Question: I am trying to put 6 Coreplot charts on an iPad in landscape mode so each chart is 128pixels in height (ie. 768/6)
The issue I am having is that if I set all the padding to 0 the chart still has lots of padding around the chart being plotted.
Is there a way to remove this default padding from the chart?
Thanks in advance
Damien
The pink marks in the image are the padding I want to remove
<URL>
or
<URL>
---
Here is the chart without the theme applied (The padding is still present) I added a pink border so you can see the actual size

I also tried setting the padding to -20.0 and the same padding was present but the visible chart area was cutting the chart off.
There seems to be an outer frame which is setting this padding and holding the chart area..
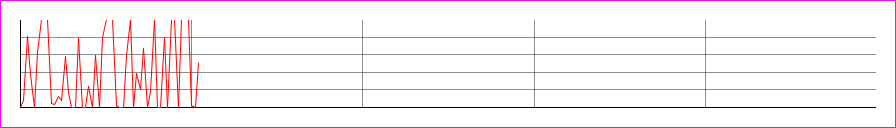
Answer: The default padding on the graph itself (not the plot area frame) is 20 pixels on each side. You can change that, too.
'''
graph.paddingLeft = 0.0;
graph.paddingTop = 0.0;
graph.paddingRight = 0.0;
graph.paddingBottom = 0.0;
'''